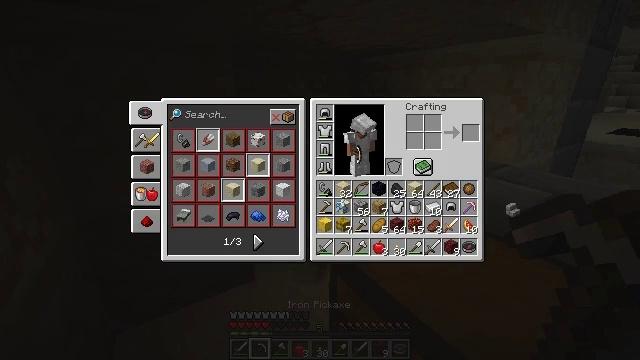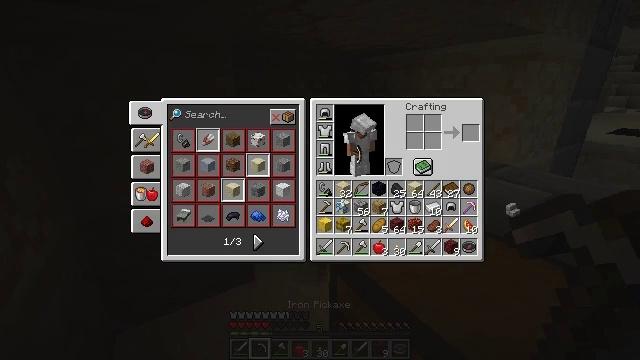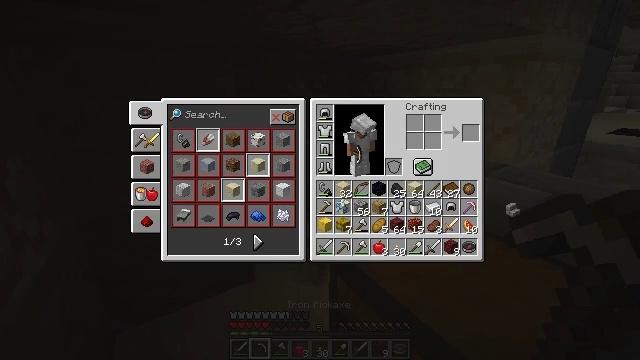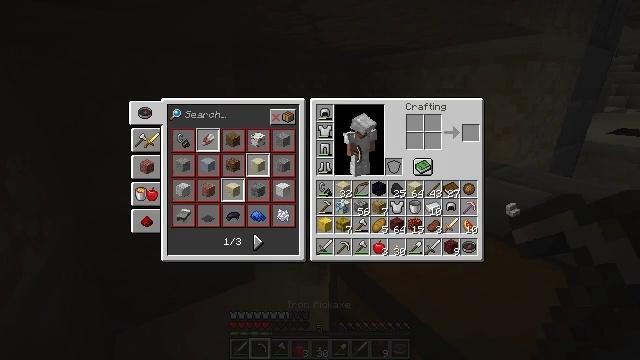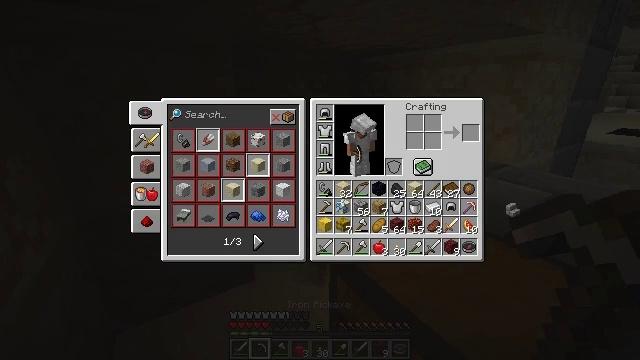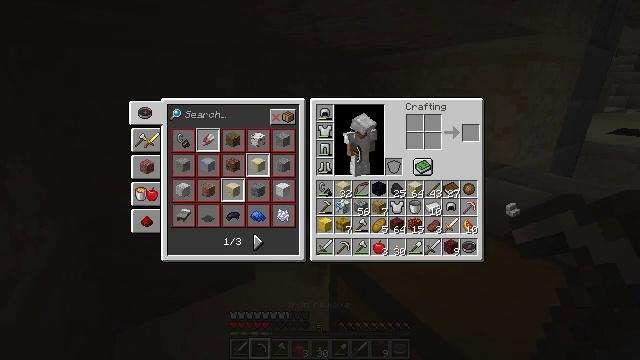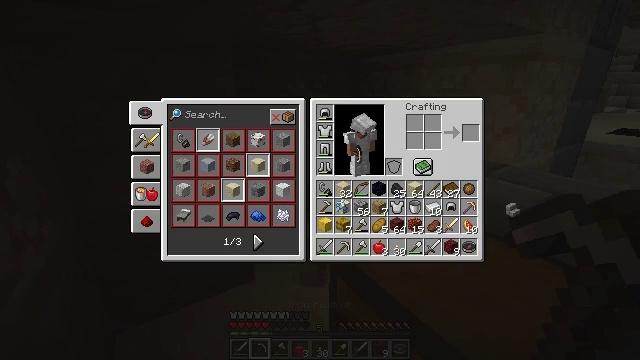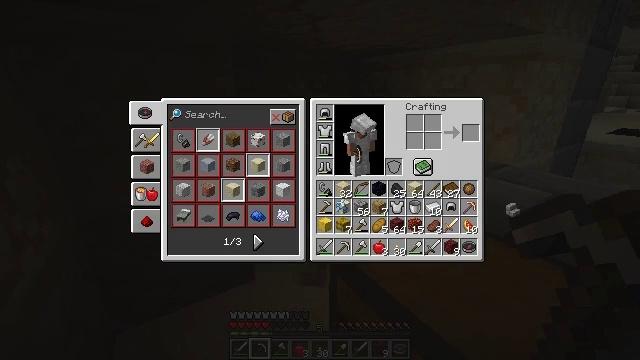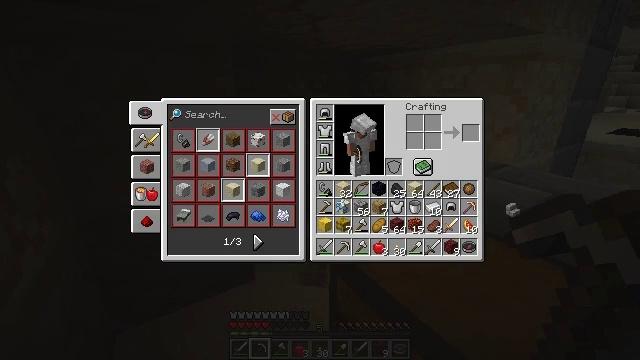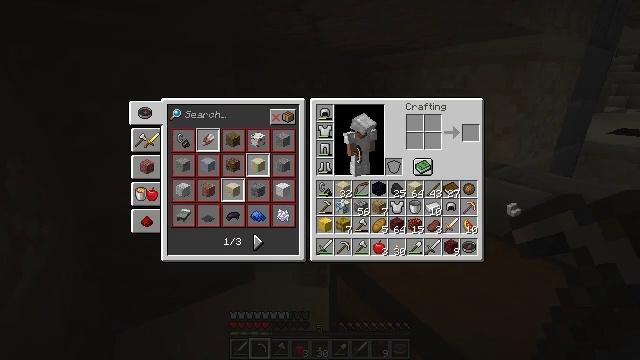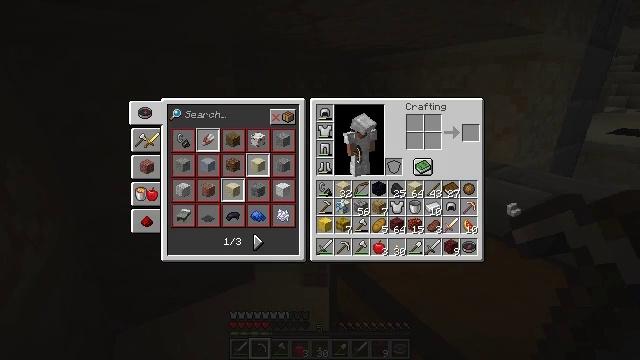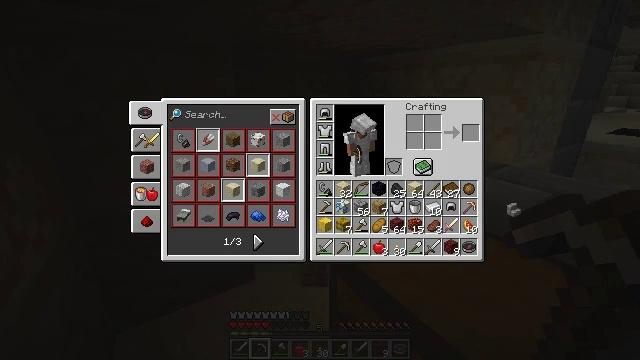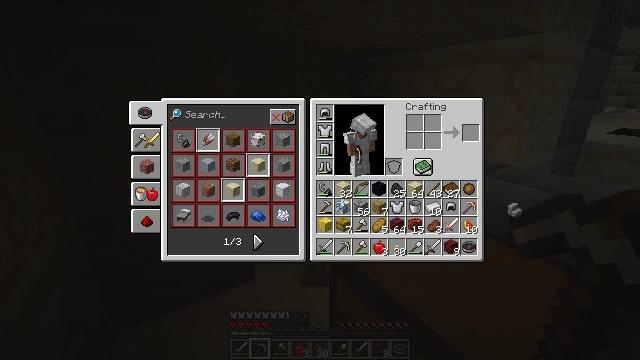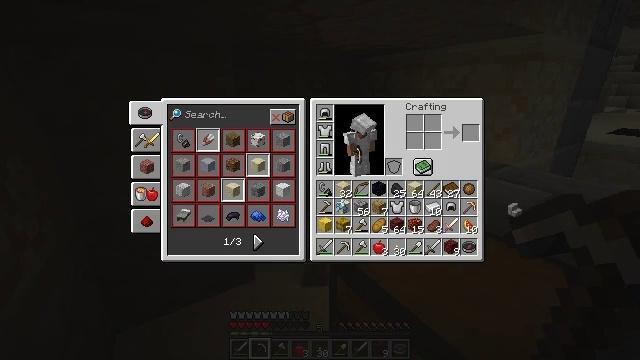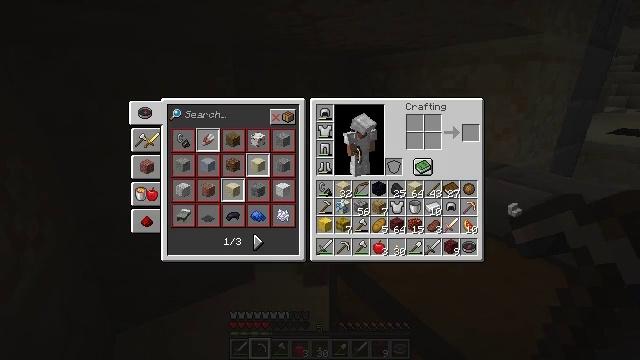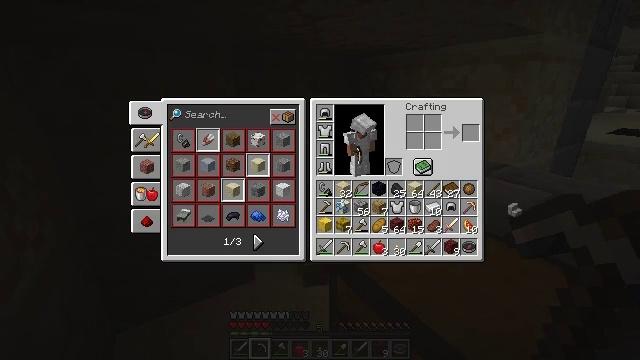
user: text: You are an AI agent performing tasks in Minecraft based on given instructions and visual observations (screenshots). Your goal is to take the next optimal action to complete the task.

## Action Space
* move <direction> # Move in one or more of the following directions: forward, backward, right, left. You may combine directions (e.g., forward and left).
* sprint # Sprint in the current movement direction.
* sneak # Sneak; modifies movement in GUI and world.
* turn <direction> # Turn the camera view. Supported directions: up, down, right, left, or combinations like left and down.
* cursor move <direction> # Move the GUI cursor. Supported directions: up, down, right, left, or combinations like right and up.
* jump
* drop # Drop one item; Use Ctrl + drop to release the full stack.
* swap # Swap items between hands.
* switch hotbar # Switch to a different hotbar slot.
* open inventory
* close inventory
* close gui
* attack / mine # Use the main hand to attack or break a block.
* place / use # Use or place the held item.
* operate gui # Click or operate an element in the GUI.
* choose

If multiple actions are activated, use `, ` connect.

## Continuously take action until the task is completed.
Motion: motion action
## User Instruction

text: Remove stone brick stairs from the inventory.
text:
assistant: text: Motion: no_op
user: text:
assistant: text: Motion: no_op
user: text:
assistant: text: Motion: no_op
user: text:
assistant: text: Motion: no_op
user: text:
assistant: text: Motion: no_op
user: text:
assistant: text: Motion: no_op
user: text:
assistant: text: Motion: no_op
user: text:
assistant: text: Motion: no_op
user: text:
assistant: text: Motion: no_op
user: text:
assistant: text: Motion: no_op
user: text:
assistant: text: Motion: no_op
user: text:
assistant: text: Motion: no_op
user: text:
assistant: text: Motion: no_op
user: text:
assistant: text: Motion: no_op
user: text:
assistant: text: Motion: no_op
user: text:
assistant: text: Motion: no_op
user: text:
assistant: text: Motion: no_op
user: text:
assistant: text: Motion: no_op
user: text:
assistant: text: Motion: no_op
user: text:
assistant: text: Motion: no_op
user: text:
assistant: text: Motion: no_op
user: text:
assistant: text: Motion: no_op
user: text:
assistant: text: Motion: no_op
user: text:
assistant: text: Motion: no_op
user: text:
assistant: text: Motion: turn left
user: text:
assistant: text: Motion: turn left
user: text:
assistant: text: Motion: no_op
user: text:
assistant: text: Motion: no_op
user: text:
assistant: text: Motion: no_op
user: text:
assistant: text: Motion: no_op